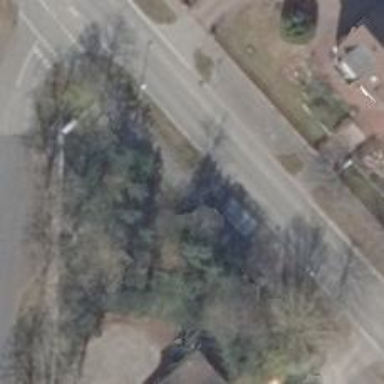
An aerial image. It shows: Sidewalk.